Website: lowes
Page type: review-order
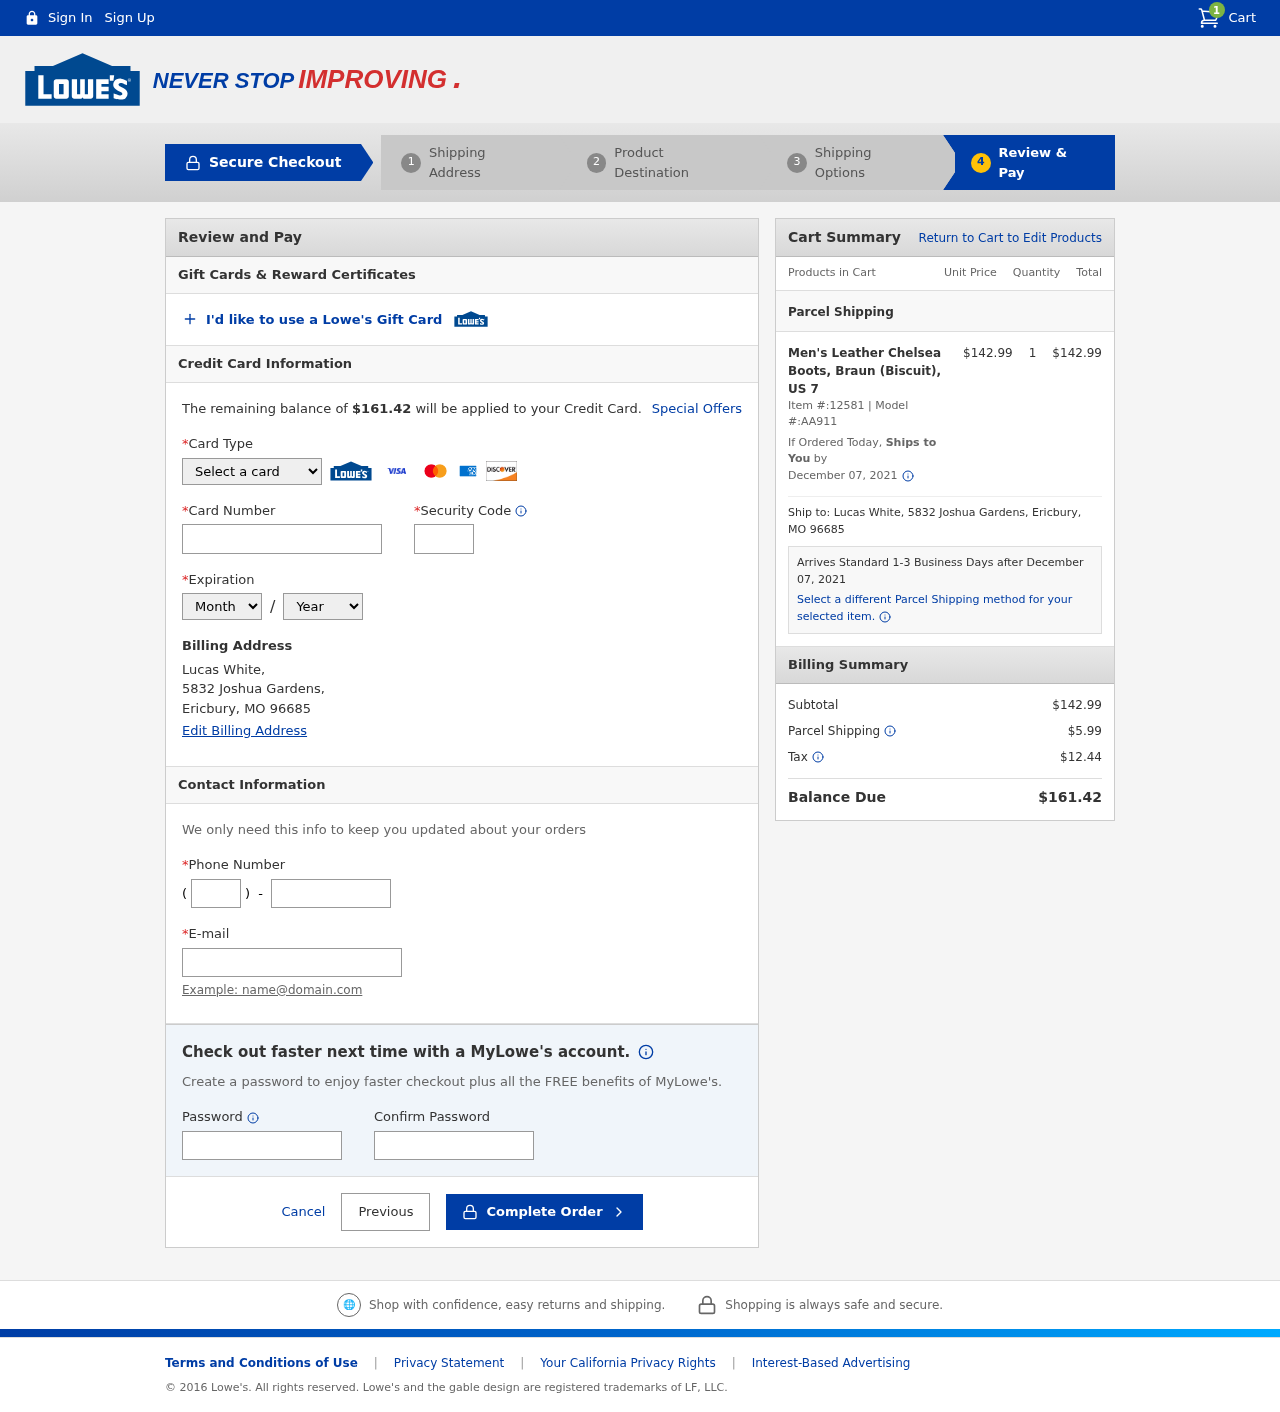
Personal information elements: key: PII_CARD_CVV
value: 3520
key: PII_CARD_EXPIRY_MONTH
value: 11
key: PII_CARD_EXPIRY_YEAR
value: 26
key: PII_CARD_NUMBER
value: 3755 4023 3315 318
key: PII_CARD_TYPE
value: American Express
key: PII_CITY
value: Ericbury
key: PII_EMAIL
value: lucaswhite@hotmail.com
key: PII_FULLNAME
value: Lucas White,
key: PII_PHONE
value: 2277172156
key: PII_PHONE_AREA
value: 227
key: PII_POSTCODE
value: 96685
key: PII_STATE_ABBR
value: MO
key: PII_STREET
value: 5832 Joshua Gardens,
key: PII_FULLNAME2
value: Lucas White
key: PII_STREET2
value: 5832 Joshua Gardens
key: PII_CITY_STATE_ZIP2
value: Ericbury, MO 96685
Product elements: key: PRODUCT1_NAME
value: Men's Leather Chelsea Boots, Braun (Biscuit), US 7
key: PRODUCT1_PRICE
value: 142.99
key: PRODUCT1_QUANTITY
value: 1
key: PRODUCT1_ITEM_NUMBER
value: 12581
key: PRODUCT1_MODEL_NUMBER
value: AA911
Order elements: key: ORDER_NUM_ITEMS
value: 1
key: ORDER_TOTAL
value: $161.42
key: ORDER_SHIPPING_DATE
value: December 07, 2021
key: ORDER_SUBTOTAL
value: $142.99
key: ORDER_SHIPPING_DATE2
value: December 07, 2021
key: ORDER_SUBTOTAL2
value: $142.99
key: ORDER_SHIPPING_COST
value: $5.99
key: ORDER_TAX
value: $12.44